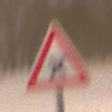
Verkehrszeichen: KreuzungOderEinmuendung
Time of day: Night
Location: Outdoor (Urban)
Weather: Overcast
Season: Winter
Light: Artificial